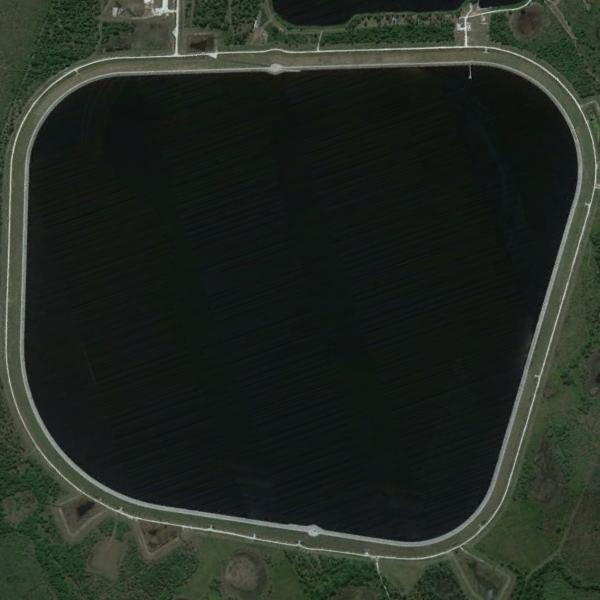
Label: Pond